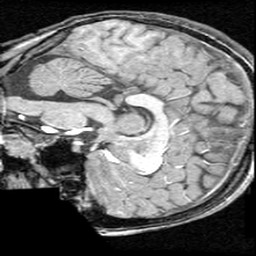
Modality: T1w
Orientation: sagittal
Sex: male
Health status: ill
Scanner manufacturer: ge
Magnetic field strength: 1.5 T
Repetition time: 21 s
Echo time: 0.008 s